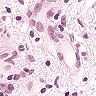
Metastatic tissue present: no